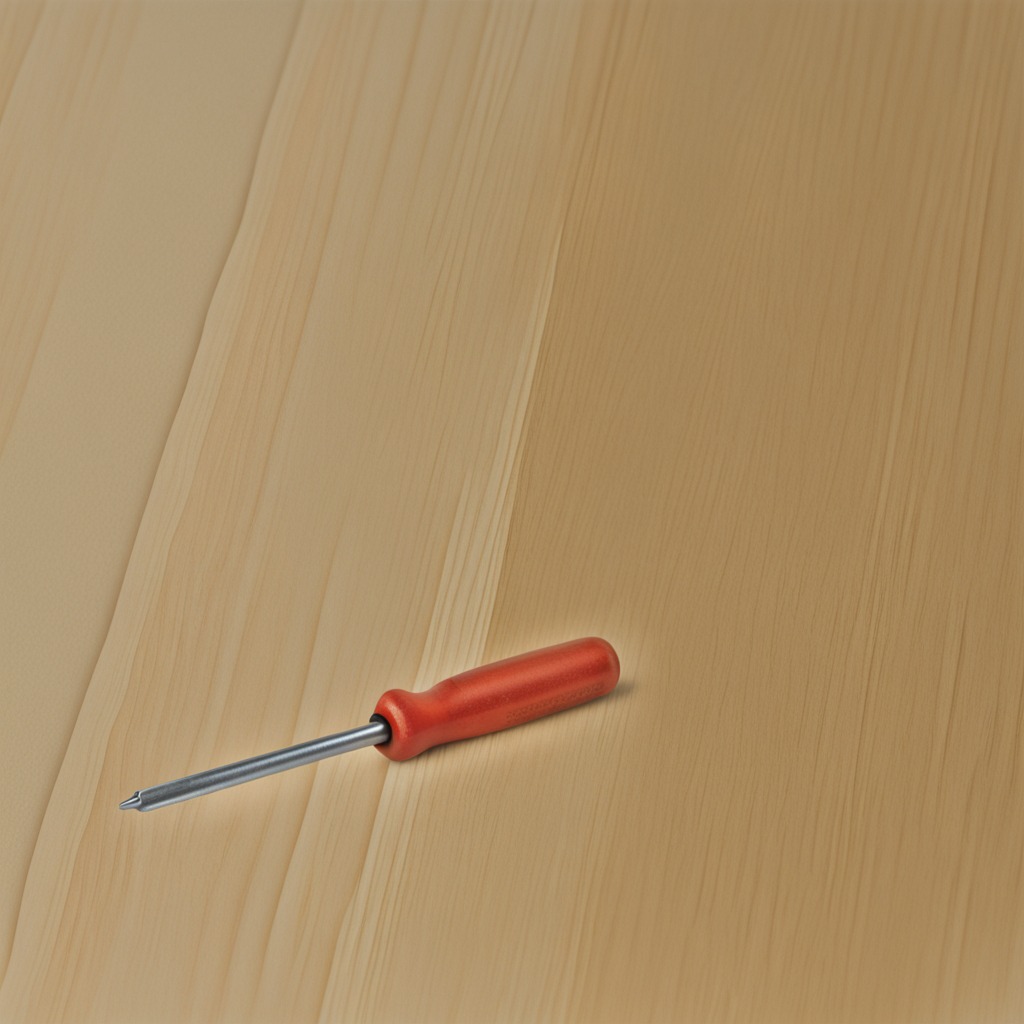
A screwdriver lies on a plywood surface in a paint workshop lit by afternoon window light.